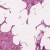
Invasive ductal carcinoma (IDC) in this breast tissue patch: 0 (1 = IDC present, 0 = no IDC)